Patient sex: M
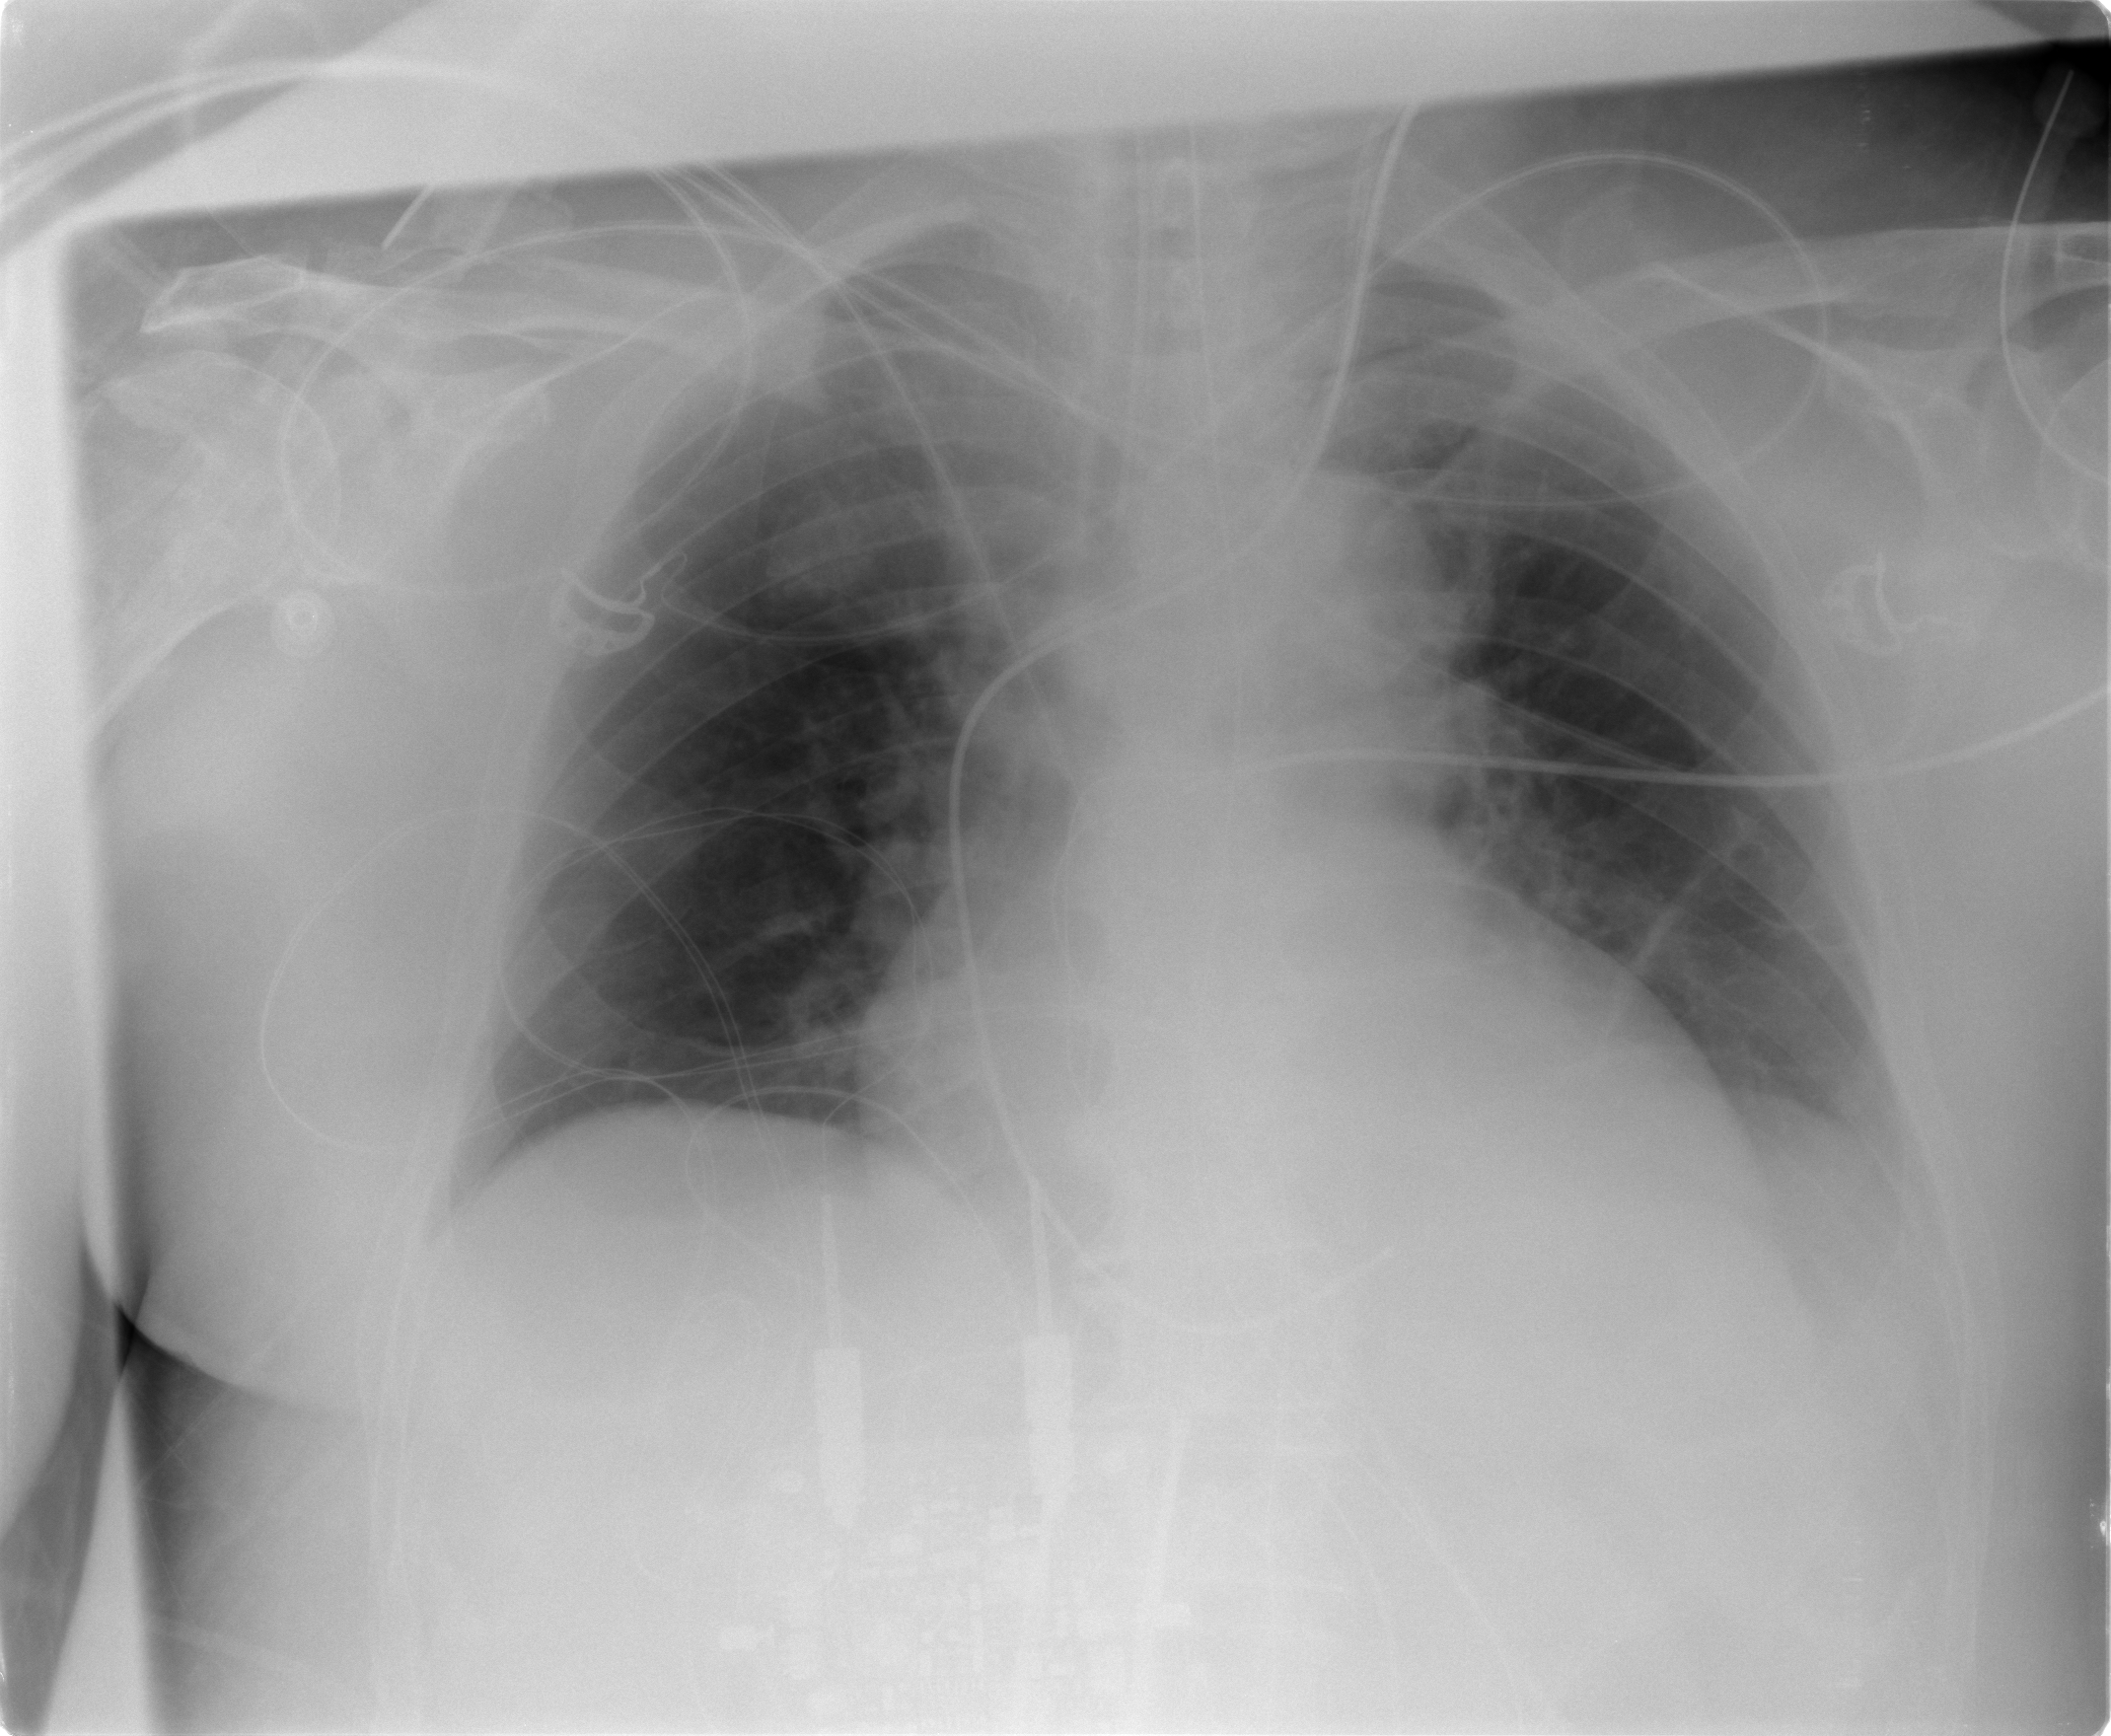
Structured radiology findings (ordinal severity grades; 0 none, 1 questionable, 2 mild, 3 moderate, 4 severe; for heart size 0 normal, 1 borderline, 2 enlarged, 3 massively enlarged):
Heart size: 2
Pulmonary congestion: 2
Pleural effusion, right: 0
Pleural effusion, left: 2
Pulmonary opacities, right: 0
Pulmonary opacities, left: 0
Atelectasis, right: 0
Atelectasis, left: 2